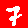
Digit: 7